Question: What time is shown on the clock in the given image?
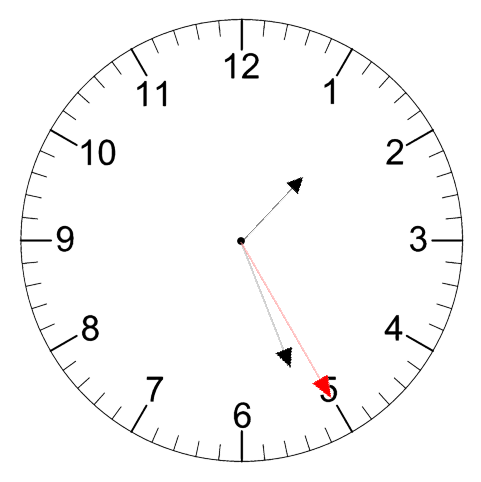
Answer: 01:26:25